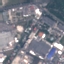
Land use / land cover: Industrial